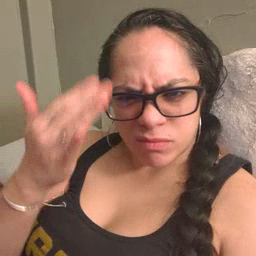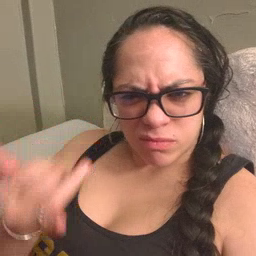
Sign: why